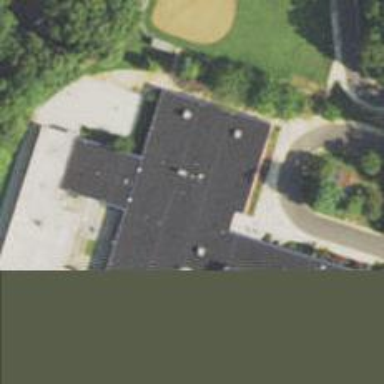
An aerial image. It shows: School.